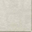
Piece: xx